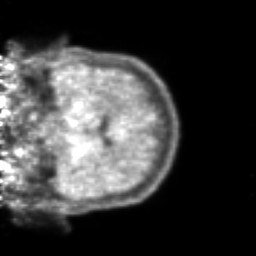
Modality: PET
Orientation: coronal
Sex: male
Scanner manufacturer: ge